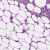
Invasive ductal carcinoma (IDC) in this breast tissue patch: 1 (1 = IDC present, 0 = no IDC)